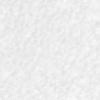
Label: no_change